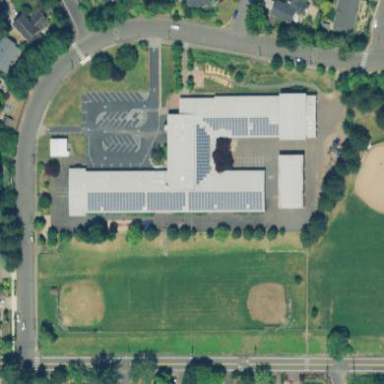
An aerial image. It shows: School building.